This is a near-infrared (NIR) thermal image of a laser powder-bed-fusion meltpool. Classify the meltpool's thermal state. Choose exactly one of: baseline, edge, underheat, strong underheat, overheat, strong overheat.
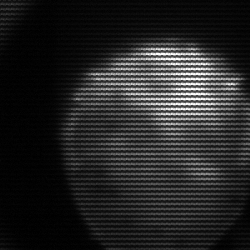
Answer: edge